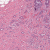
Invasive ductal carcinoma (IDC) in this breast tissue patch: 1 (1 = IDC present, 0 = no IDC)